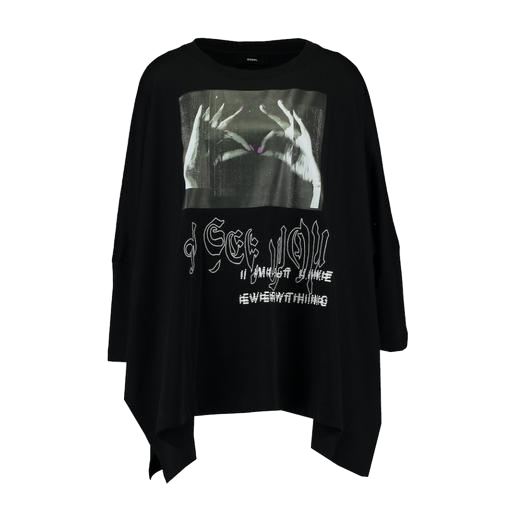
oversized t-shirt, black graphic t-shirt, black plus size printed t-shirt only macy, white background